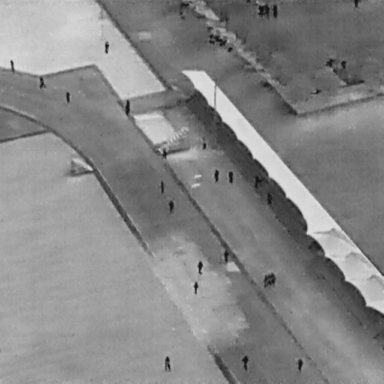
There are two DontCares in the infrared image.